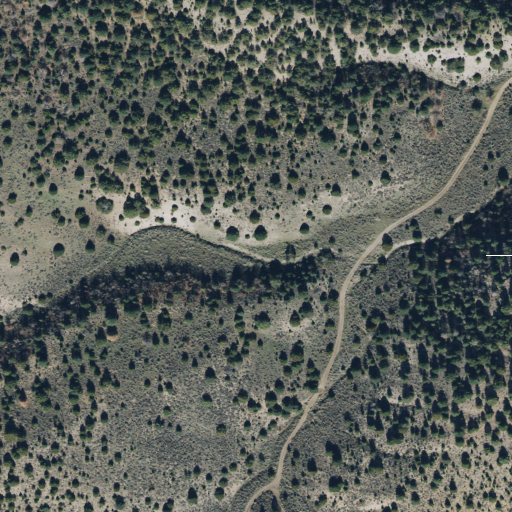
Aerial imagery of valley in Utah named Rattlesnake Canyon containing shrub and evergreen forest